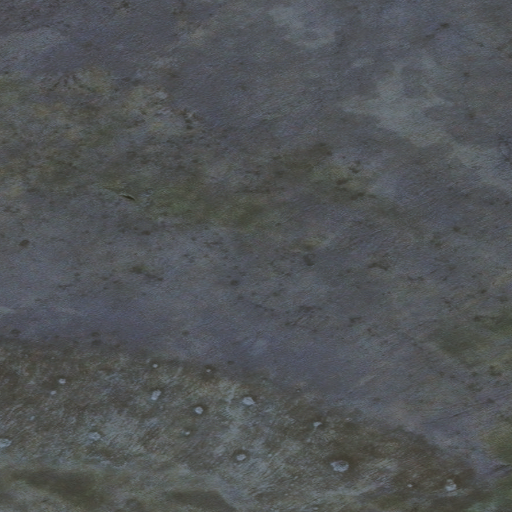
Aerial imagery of island in Alaska named Kavalga Island containing only unknown